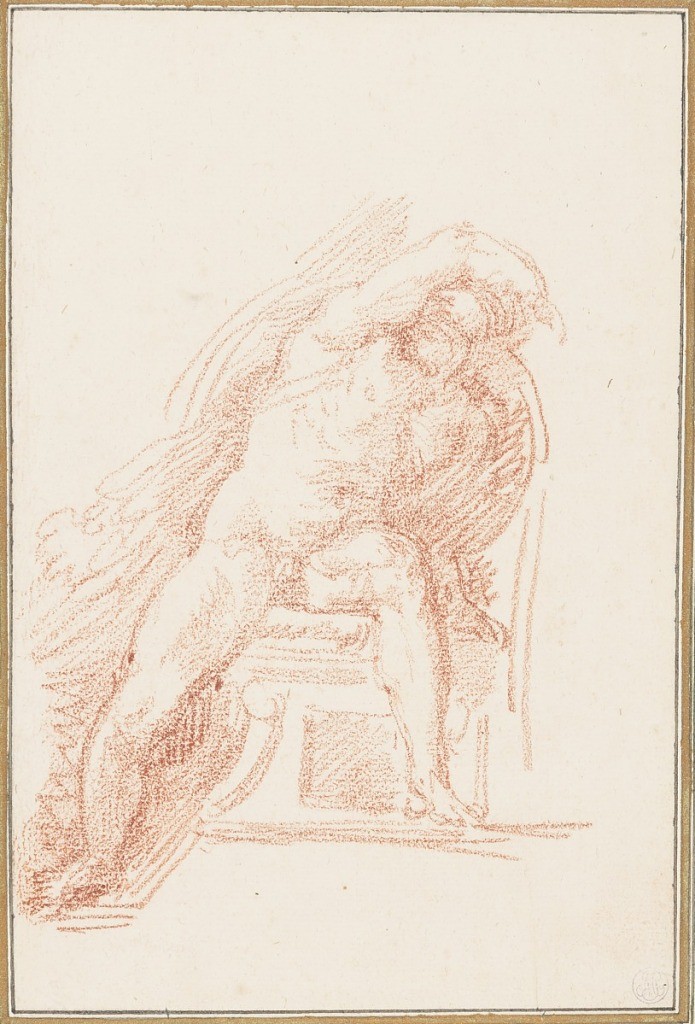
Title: Ignudo from Sistine Chapel ceiling
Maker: Jean-Robert Ango, French, active in Rome 1759 –1770, d. 1773
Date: ca. 1759–70
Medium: Red chalk on paper
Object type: Drawing
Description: Ignudo (nude figure) between The Great Flood and Noah and his family making a sacrifice after the Flood on the ceiling of the Sistine Chapel, painted by Michelangelo. He is seated with spread legs and his right arm raised and draped over his head.